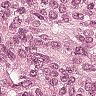
Metastatic tissue present: yes